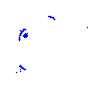
Particle: electron